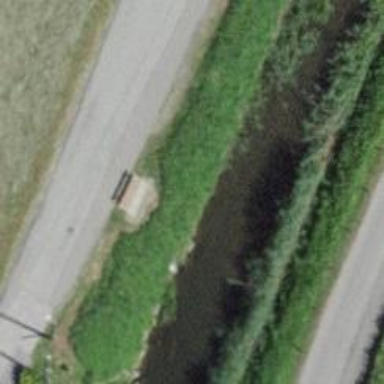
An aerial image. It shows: Bench for seating.